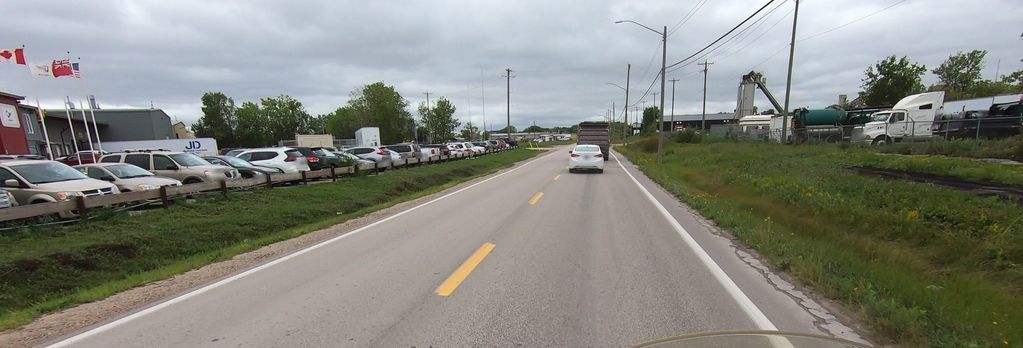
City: winnipeg